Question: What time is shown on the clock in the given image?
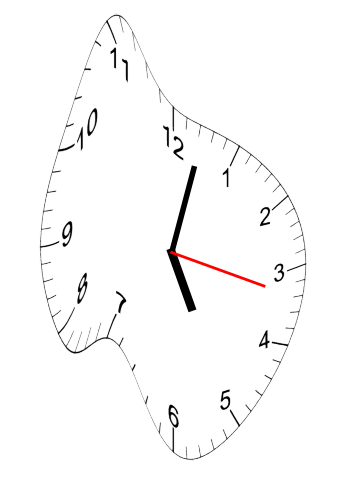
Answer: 05:02:17